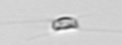
Label: Chaetoceros